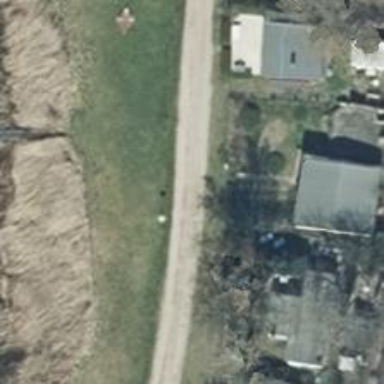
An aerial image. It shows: Compacted driveway used as service road.